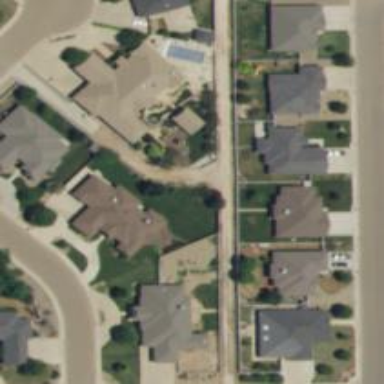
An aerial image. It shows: Alleyway designated as service road.